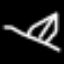
Label: leaf